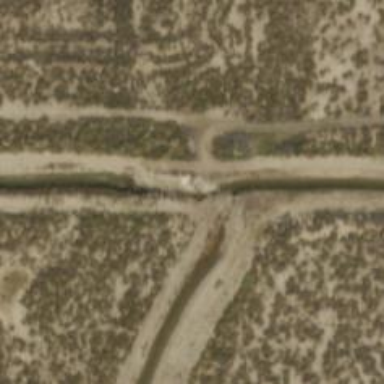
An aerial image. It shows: Sluice gate on waterway.